Interaction volume radius: 10 \u00c5
Interaction volume height: 10 \u00c5
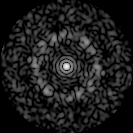
Disorder parameter: 0.8286